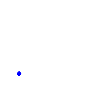
Particle: pion